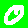
Digit: 0